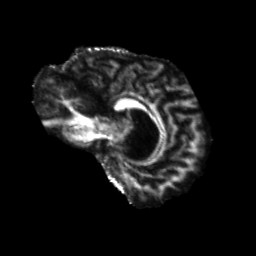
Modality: FA
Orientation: sagittal
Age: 64
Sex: male
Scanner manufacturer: siemens
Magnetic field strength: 3 T
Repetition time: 5.25 s
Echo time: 0.08 s